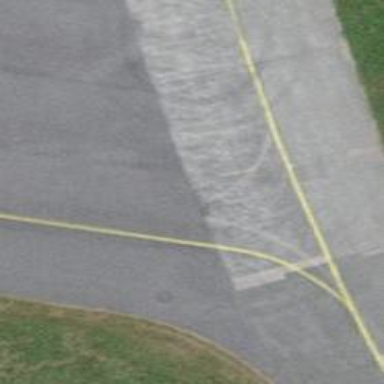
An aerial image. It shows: Image of taxiway at airport.